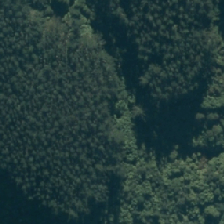
Land cover: harvested_forest